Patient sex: M
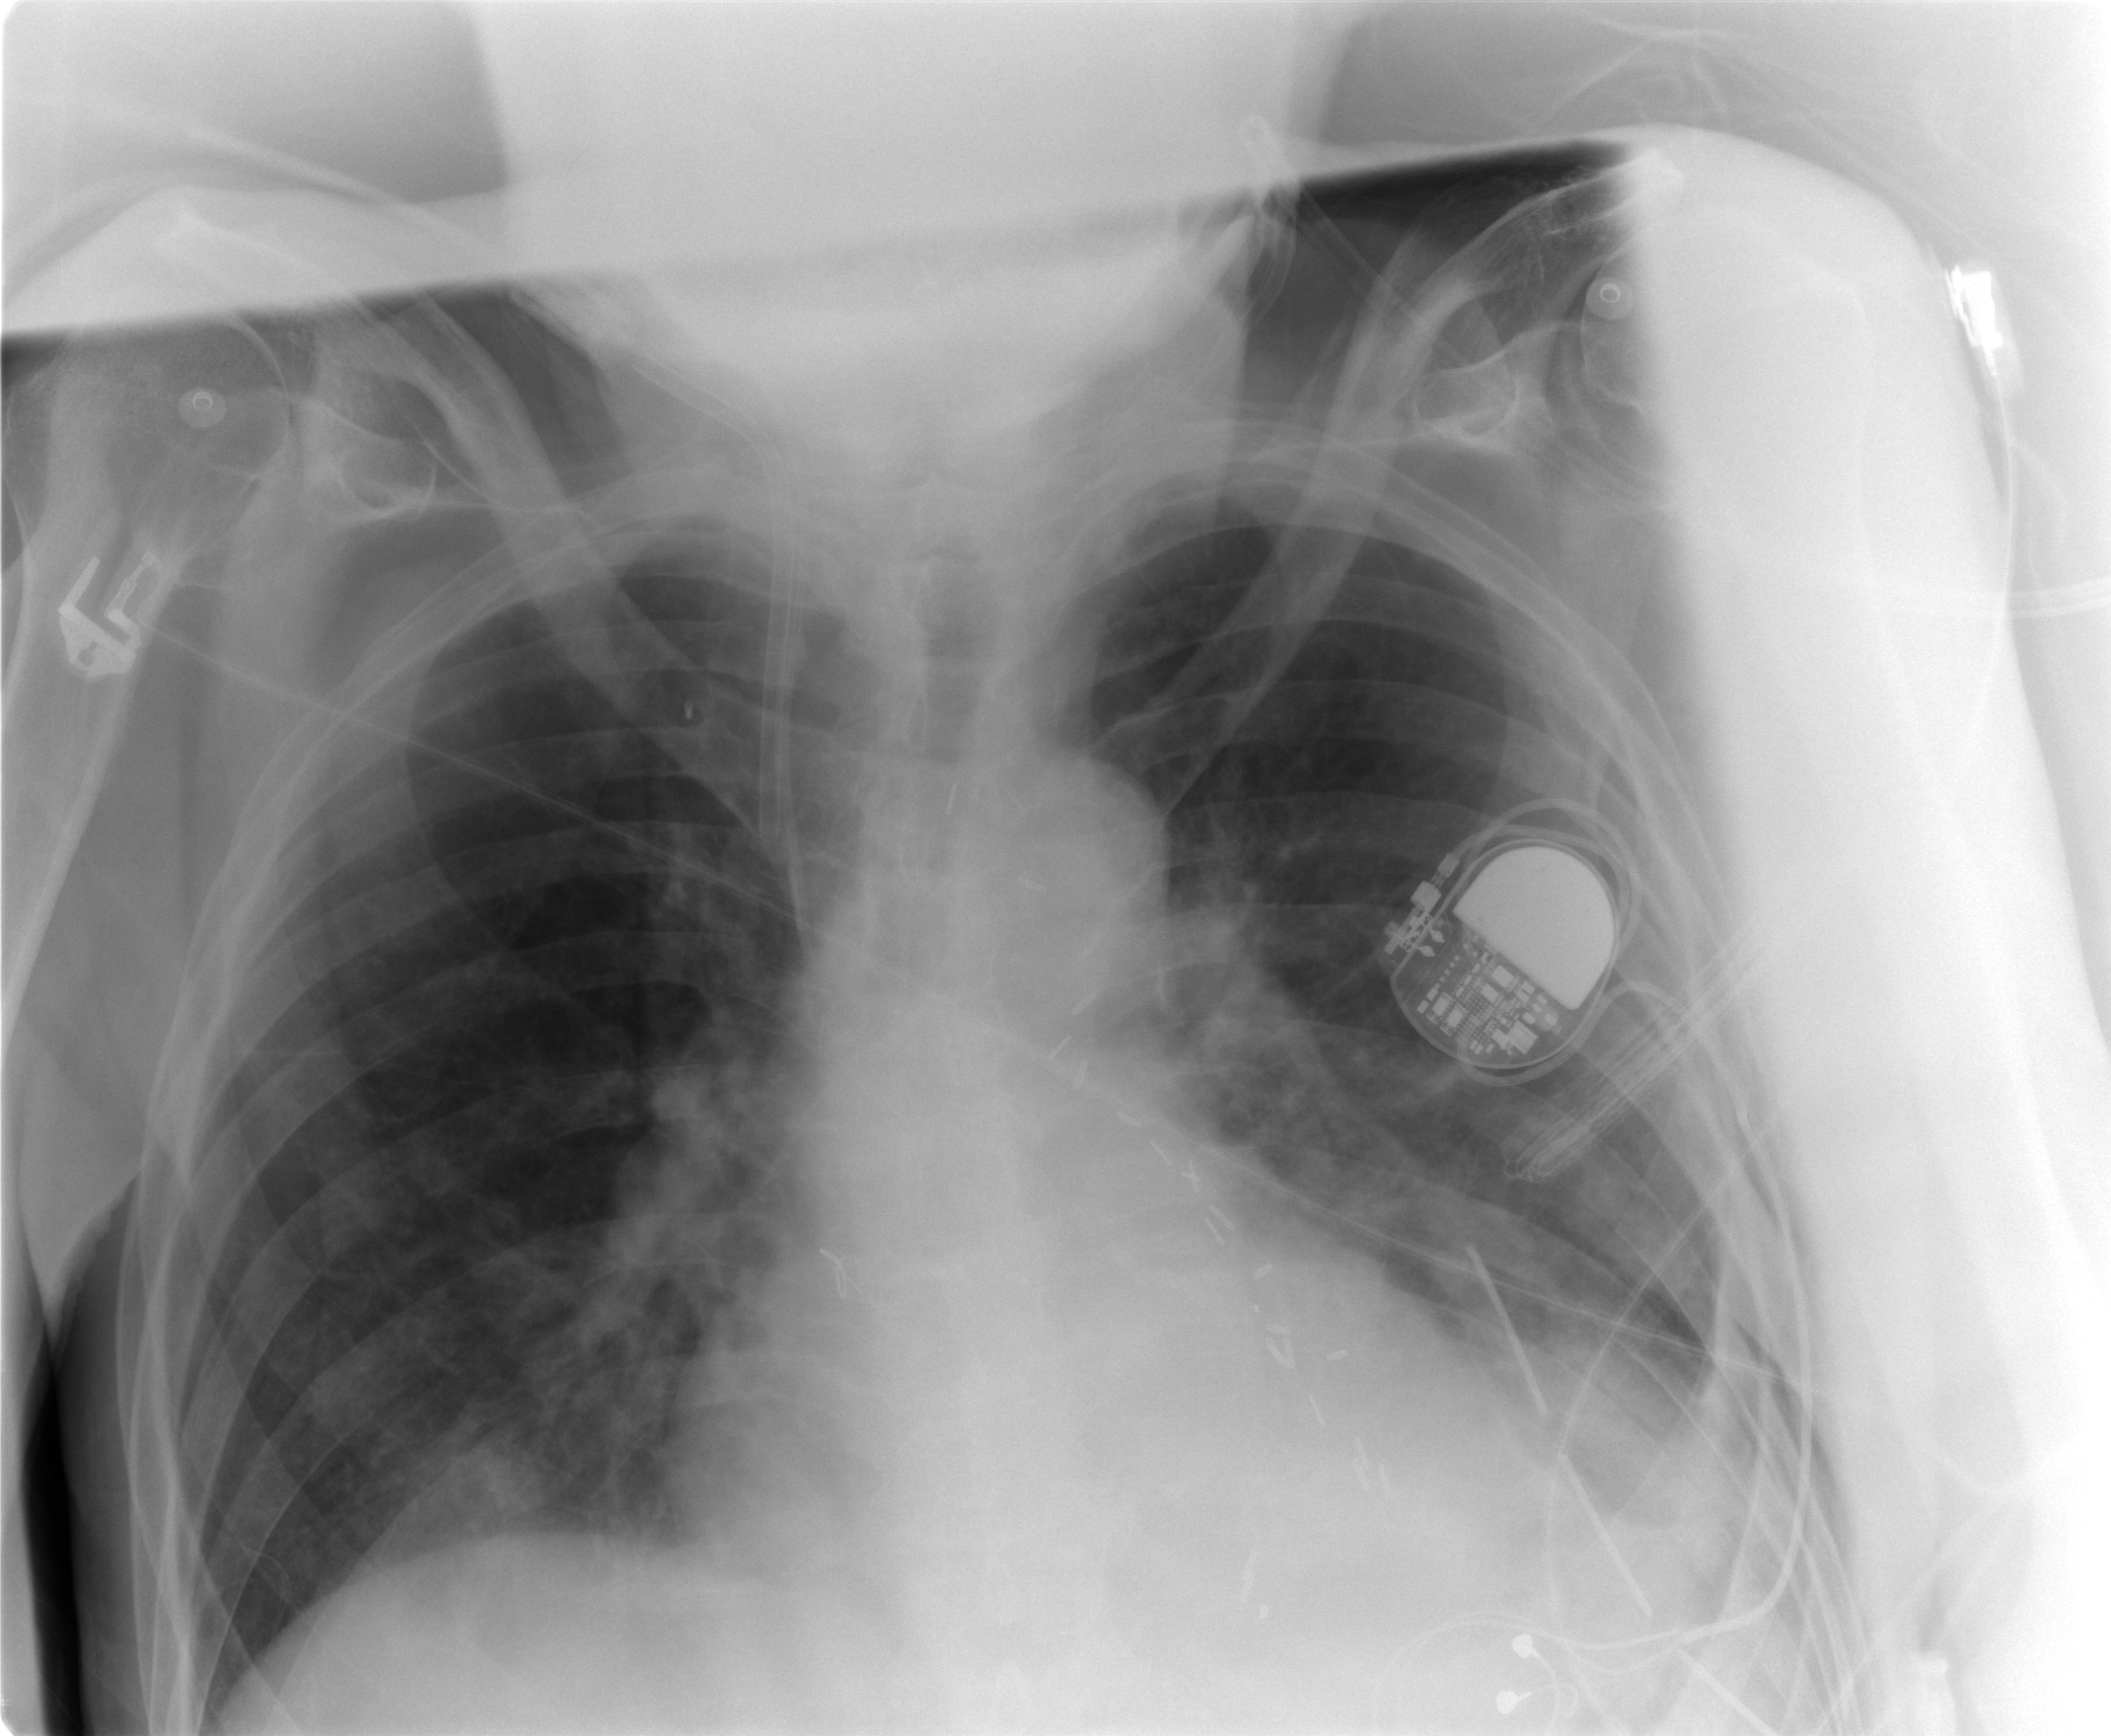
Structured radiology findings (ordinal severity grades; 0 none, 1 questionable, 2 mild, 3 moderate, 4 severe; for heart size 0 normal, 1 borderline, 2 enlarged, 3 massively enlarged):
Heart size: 0
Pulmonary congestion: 0
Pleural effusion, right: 1
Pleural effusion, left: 2
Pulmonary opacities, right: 0
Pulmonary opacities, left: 0
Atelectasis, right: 2
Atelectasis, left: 2